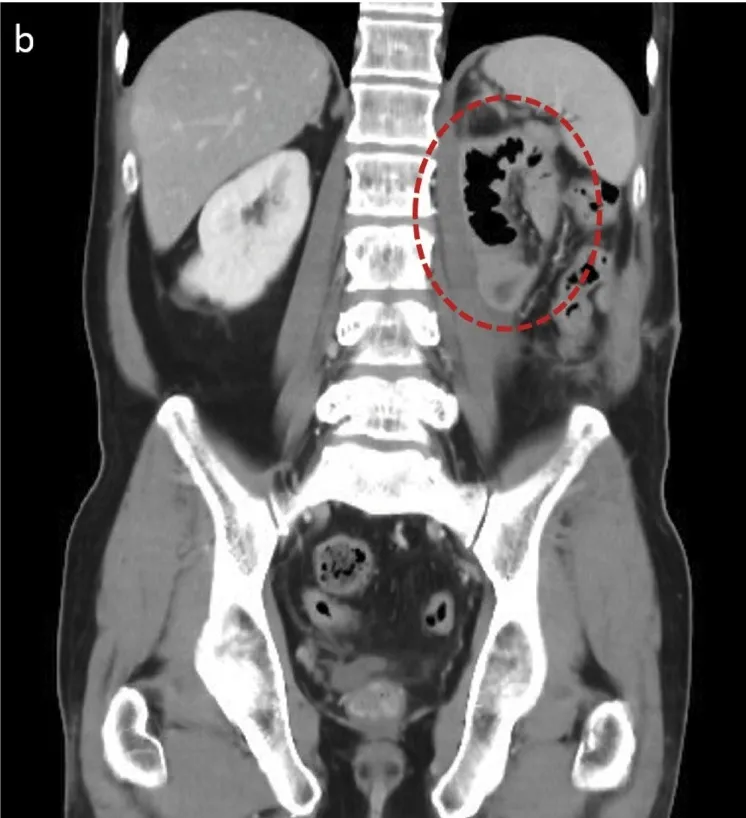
Enhanced computed tomography (CT) image showing the incarcerated small intestine in left retroperitoneal space. . Coronal image).
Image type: radiology (ct)